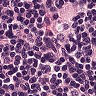
Metastatic tissue present: yes